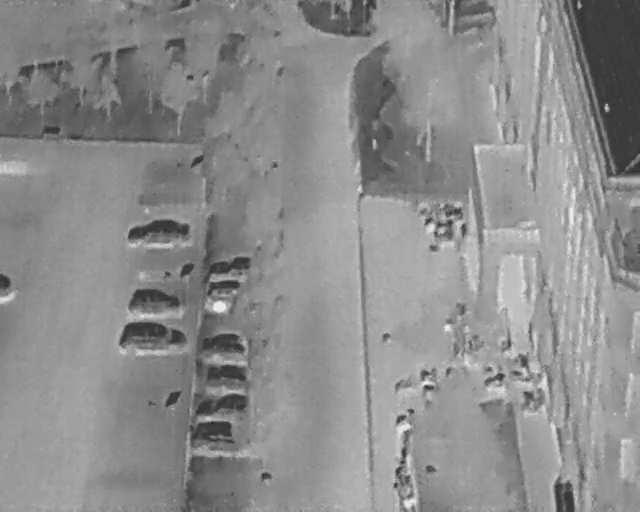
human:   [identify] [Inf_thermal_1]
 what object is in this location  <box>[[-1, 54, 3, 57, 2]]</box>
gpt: <ref>1 small car at the left</ref>

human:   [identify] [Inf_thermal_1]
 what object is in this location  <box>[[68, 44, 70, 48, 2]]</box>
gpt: <ref>1 medium bicycle at the center</ref>

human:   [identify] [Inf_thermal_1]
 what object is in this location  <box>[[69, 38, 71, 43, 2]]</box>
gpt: <ref>1 medium bicycle at the right</ref>